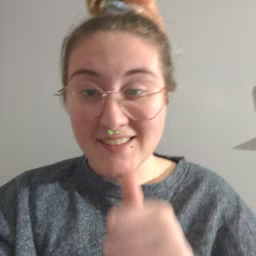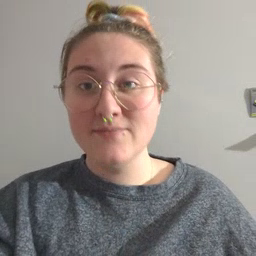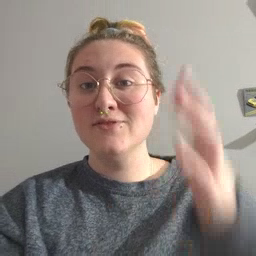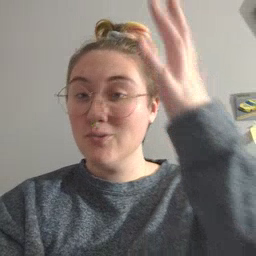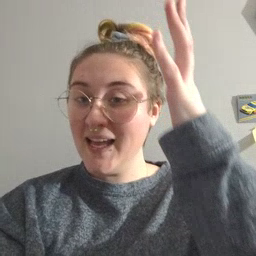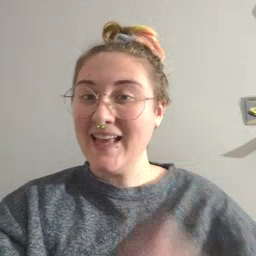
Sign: tree